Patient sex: M
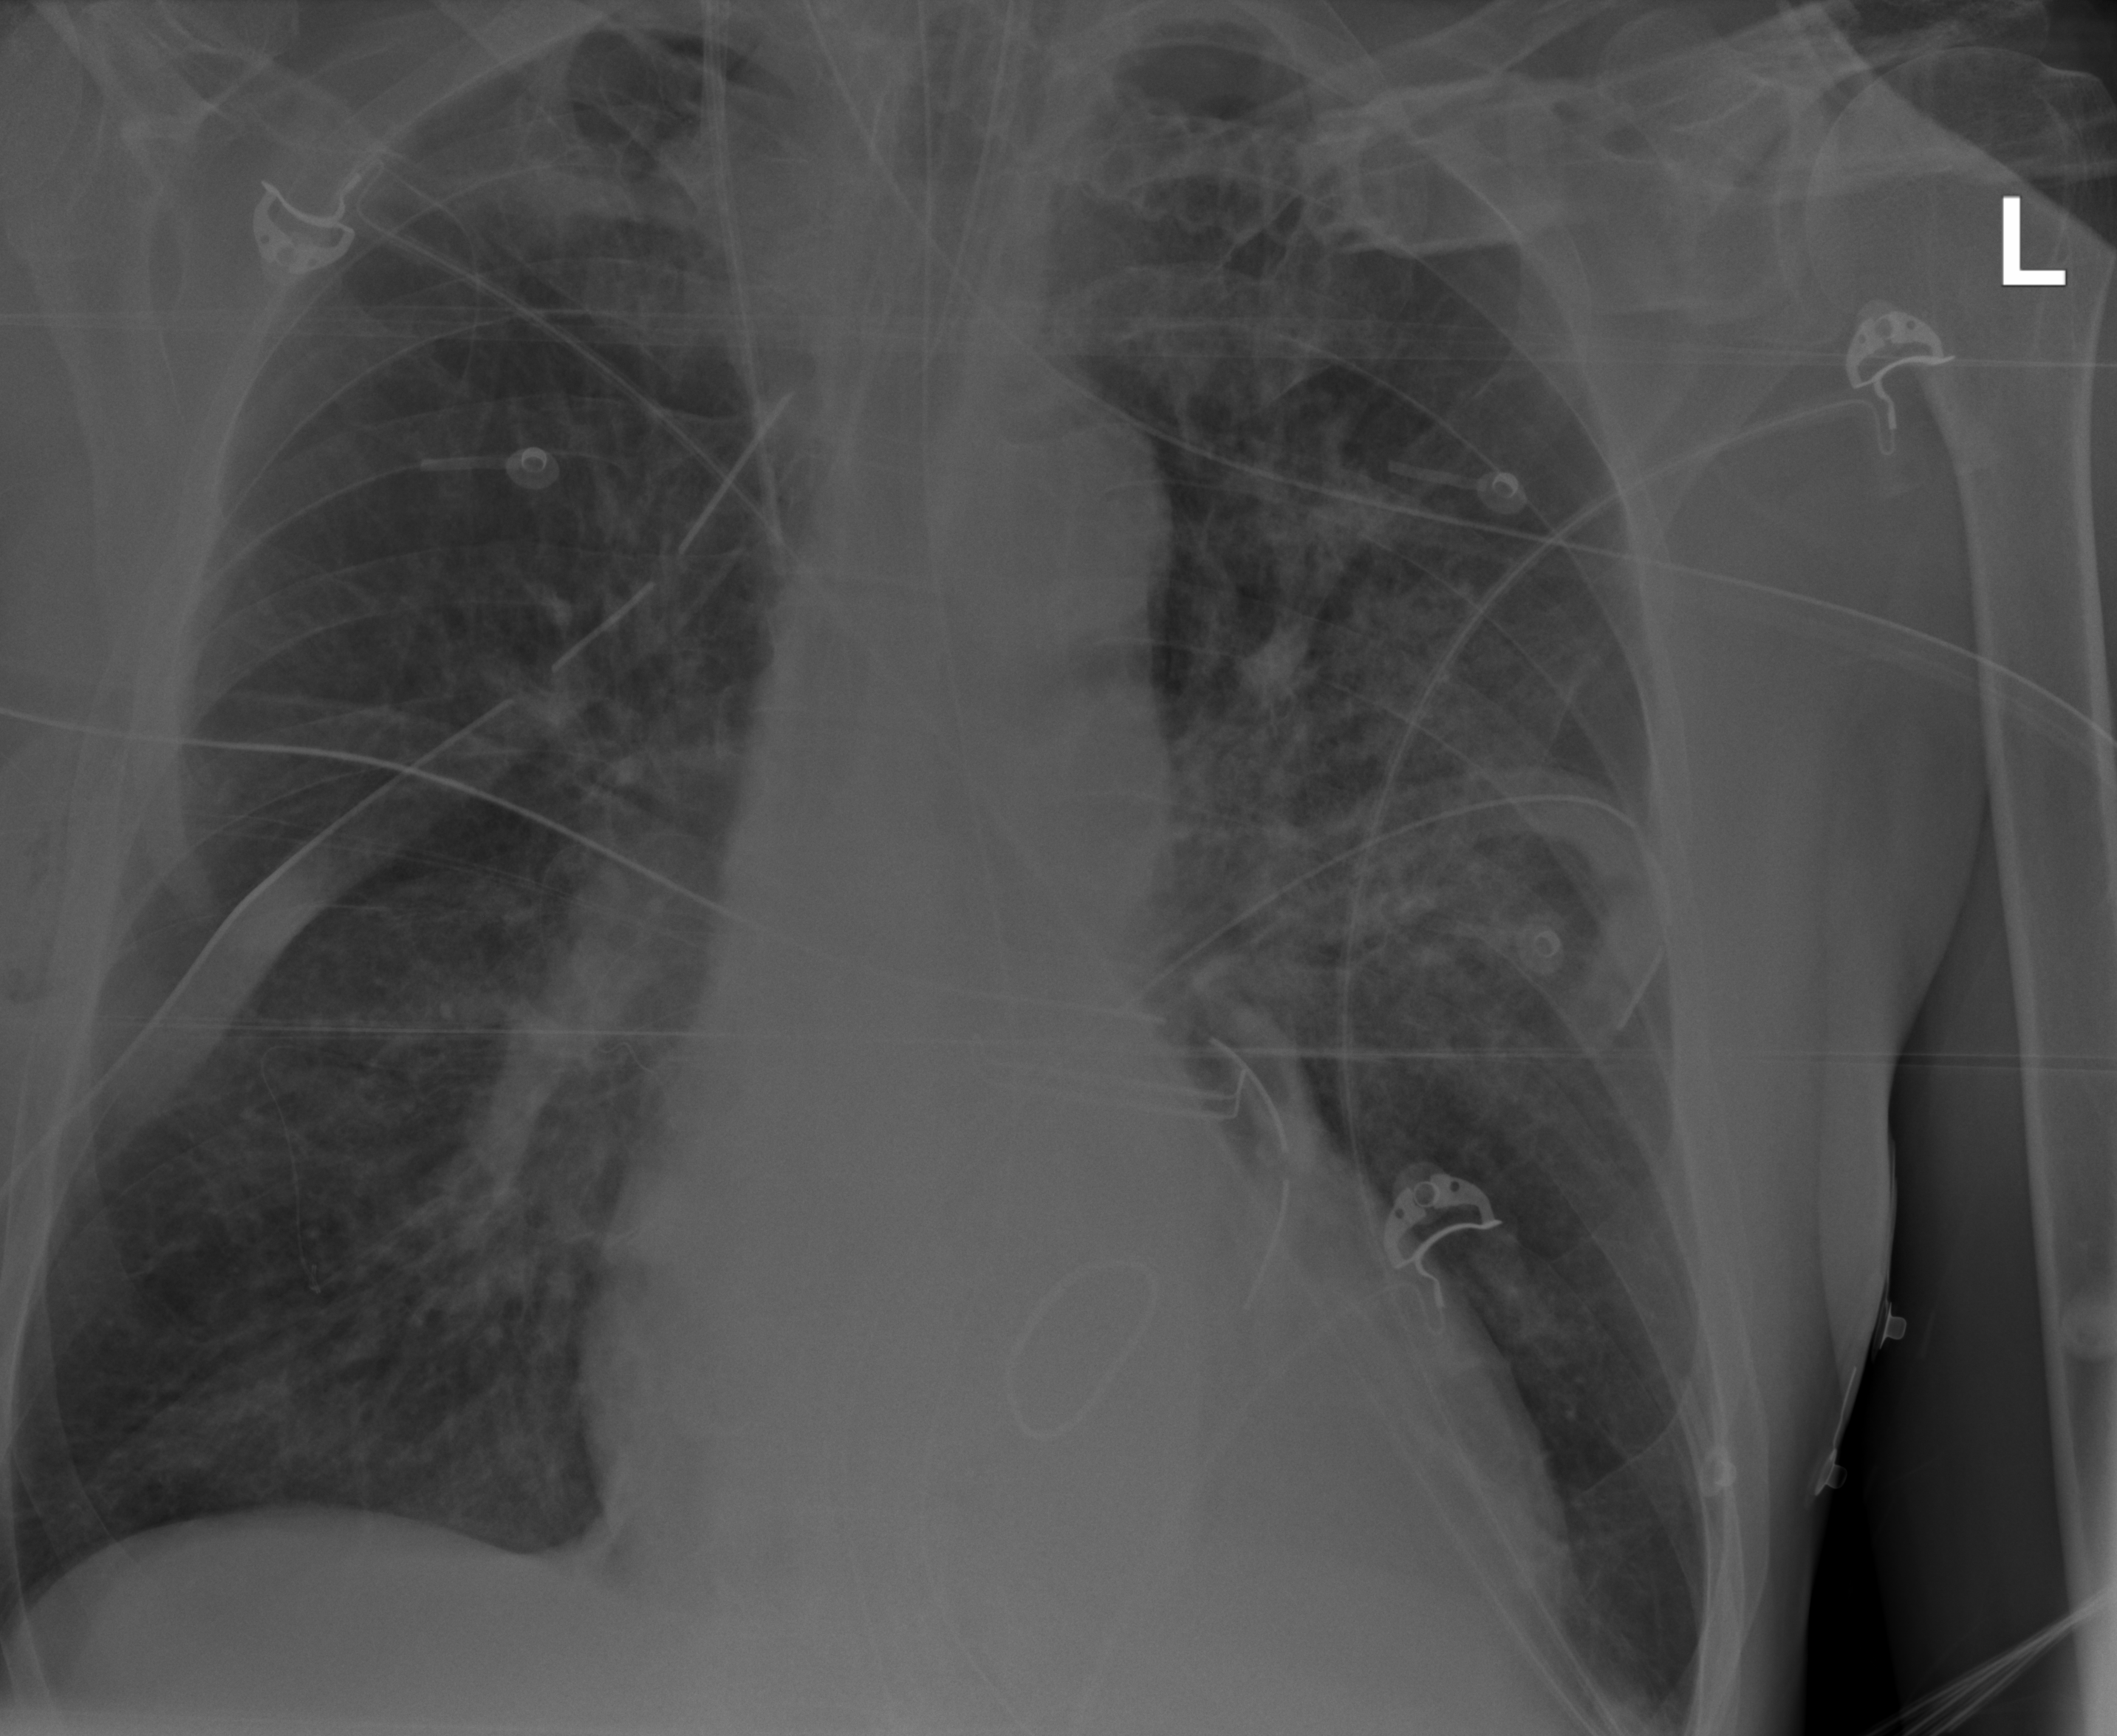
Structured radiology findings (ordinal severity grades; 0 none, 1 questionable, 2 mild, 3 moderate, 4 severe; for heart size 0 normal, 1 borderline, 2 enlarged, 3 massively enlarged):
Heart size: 2
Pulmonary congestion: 2
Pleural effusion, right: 0
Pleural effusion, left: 2
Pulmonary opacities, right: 2
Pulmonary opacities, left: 3
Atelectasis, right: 2
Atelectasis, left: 3